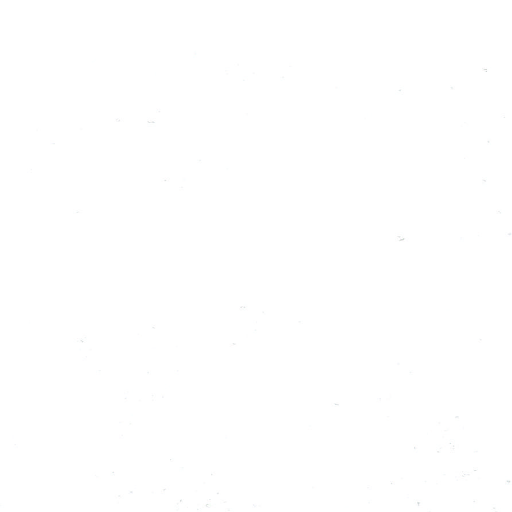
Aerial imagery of ridge(s) in Alaska named X-Ray Ridge containing only unknown